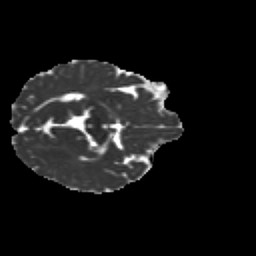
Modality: MD
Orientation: axial
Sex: female
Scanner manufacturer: siemens
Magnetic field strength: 3 T
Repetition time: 5 s
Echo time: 0.071 s